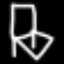
Label: chair